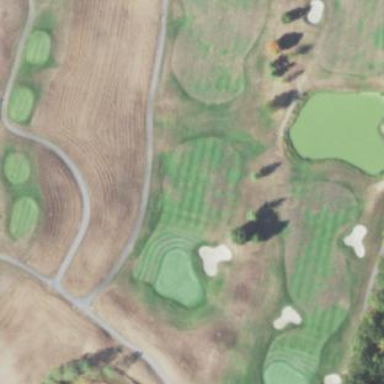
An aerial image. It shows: Grassy area designated as golf fairway.